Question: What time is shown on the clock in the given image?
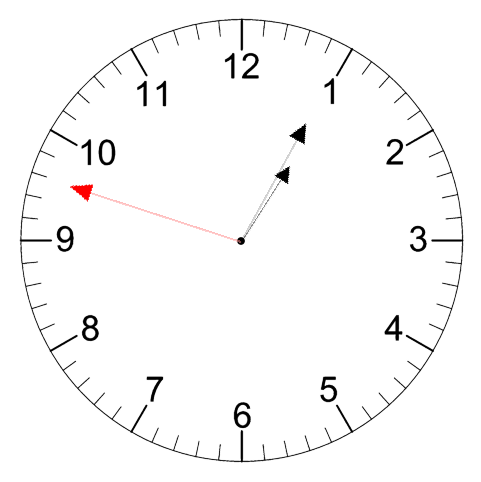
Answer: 01:04:48